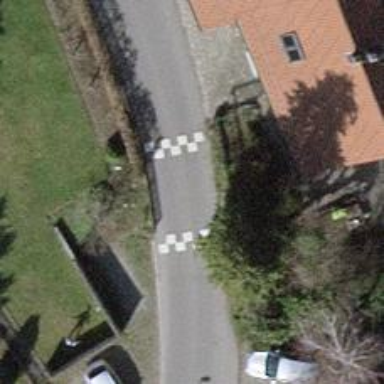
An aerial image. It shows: Table-style traffic calming feature.